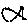
Label: fish